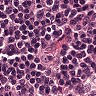
Metastatic tissue present: no